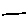
Label: line